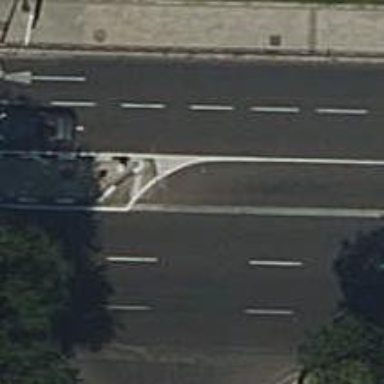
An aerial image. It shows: Road with traffic signals.